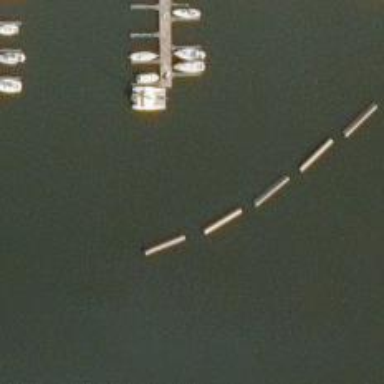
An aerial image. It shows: Breakwater structure.